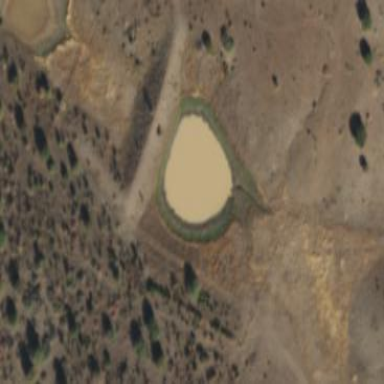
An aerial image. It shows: Natural watering place with stream pool.